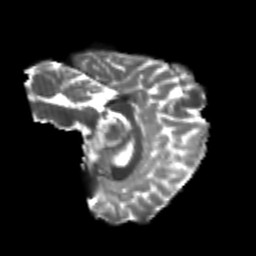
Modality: T2w
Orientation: sagittal
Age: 20
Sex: female
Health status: healthy
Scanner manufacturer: philips
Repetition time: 7.388 s
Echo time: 0.08599 s